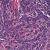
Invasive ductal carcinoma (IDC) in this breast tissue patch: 1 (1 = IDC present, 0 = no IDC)